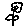
Label: flower